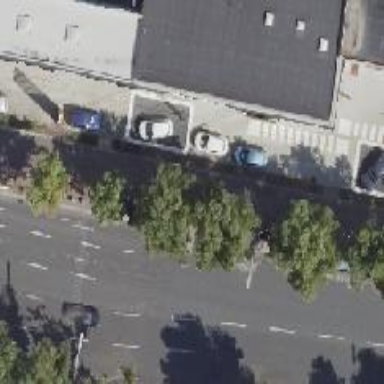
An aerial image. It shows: Broadleaved deciduous tree in parking area.